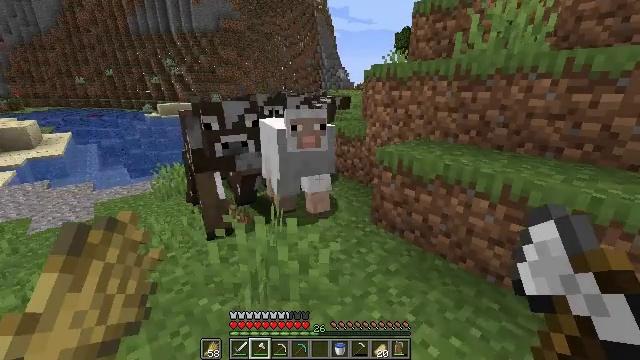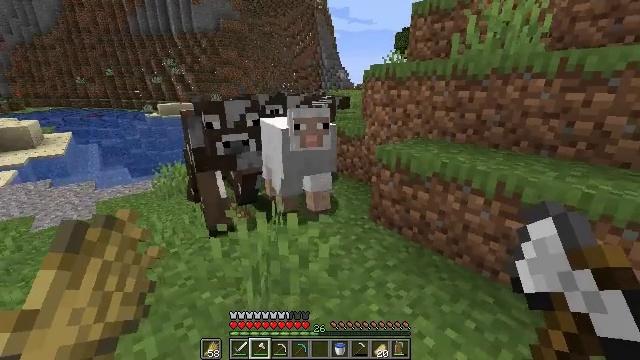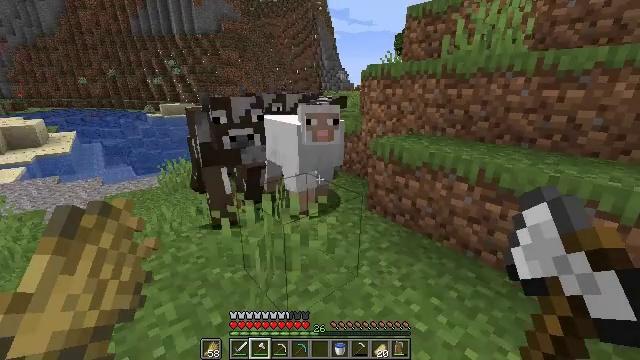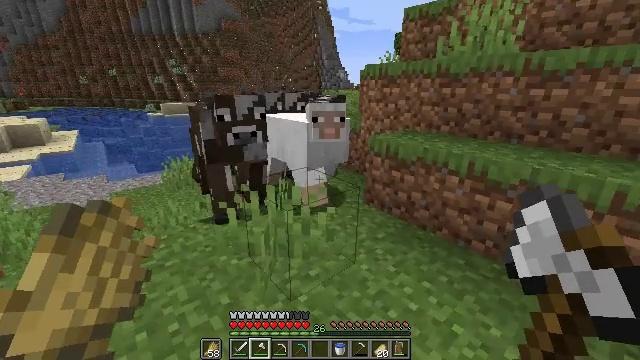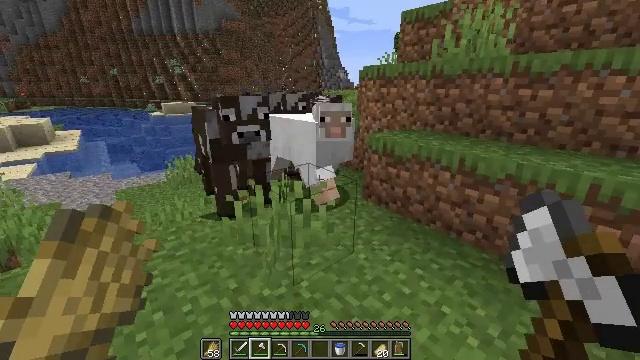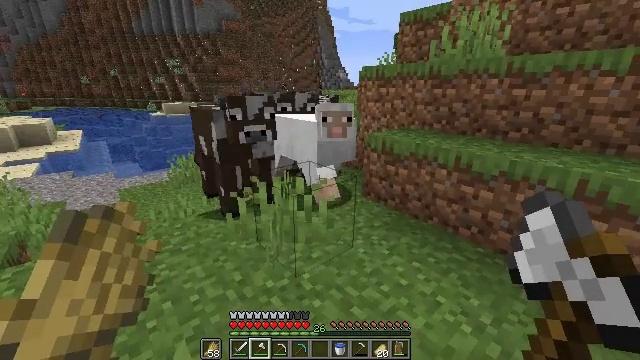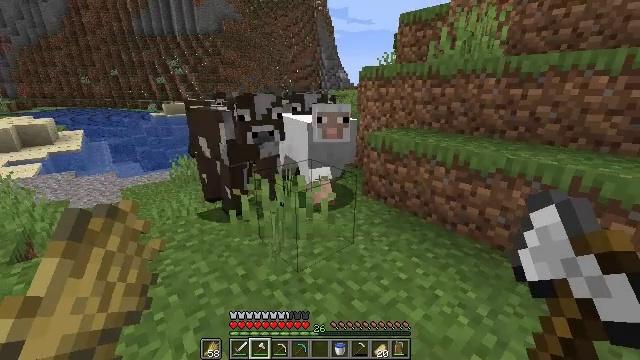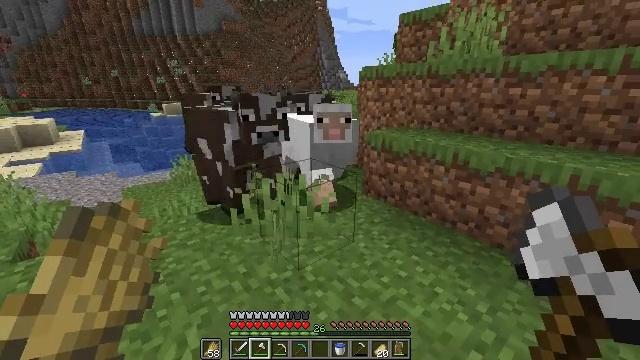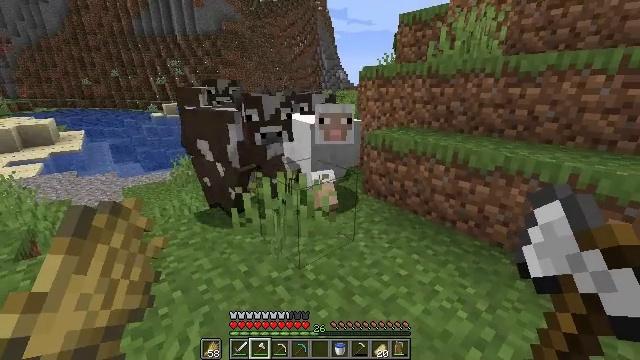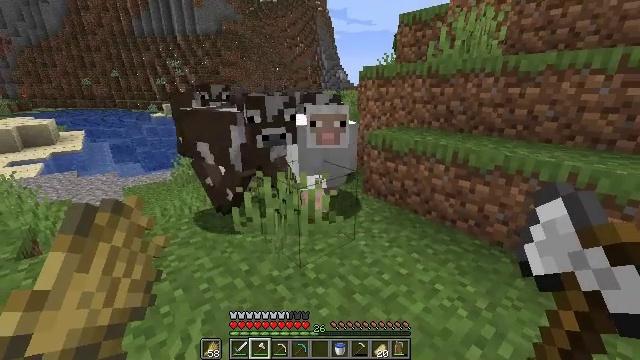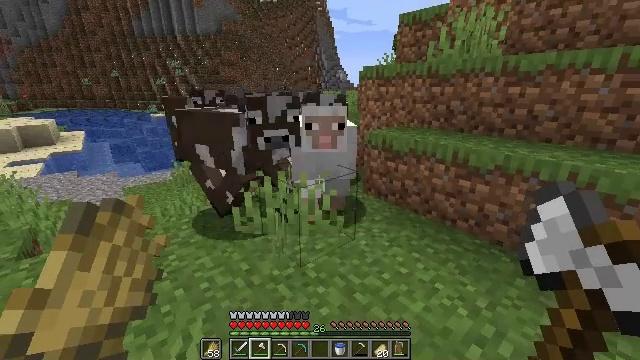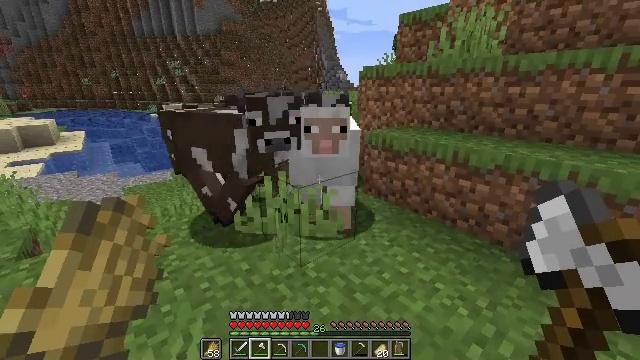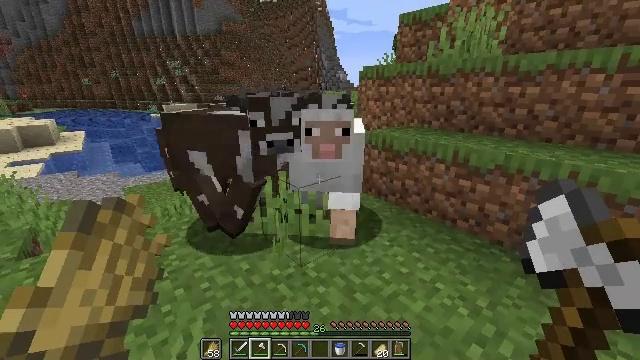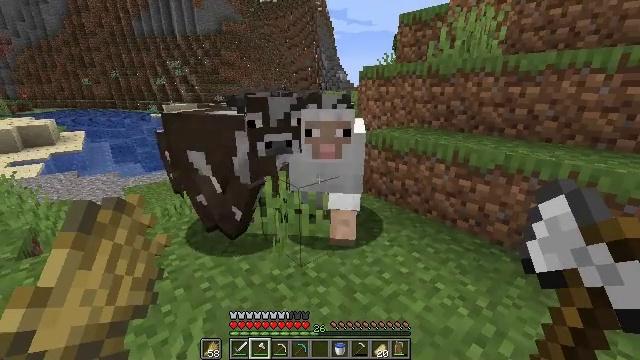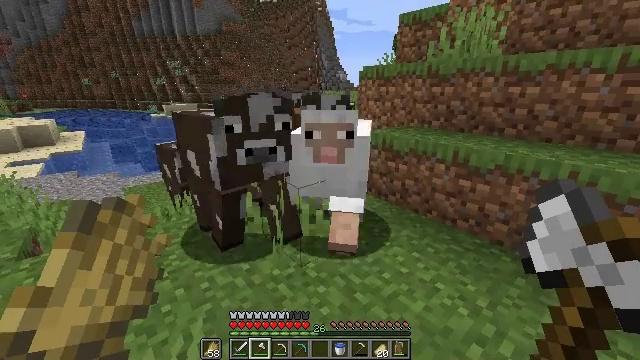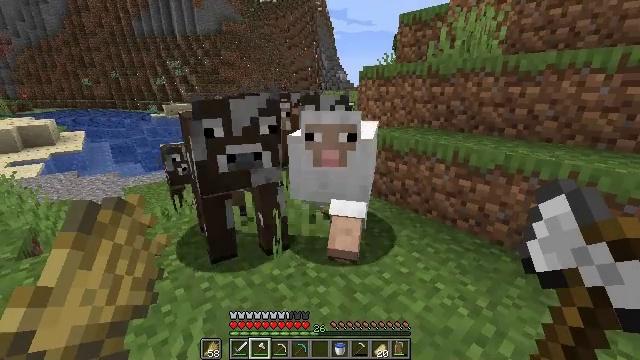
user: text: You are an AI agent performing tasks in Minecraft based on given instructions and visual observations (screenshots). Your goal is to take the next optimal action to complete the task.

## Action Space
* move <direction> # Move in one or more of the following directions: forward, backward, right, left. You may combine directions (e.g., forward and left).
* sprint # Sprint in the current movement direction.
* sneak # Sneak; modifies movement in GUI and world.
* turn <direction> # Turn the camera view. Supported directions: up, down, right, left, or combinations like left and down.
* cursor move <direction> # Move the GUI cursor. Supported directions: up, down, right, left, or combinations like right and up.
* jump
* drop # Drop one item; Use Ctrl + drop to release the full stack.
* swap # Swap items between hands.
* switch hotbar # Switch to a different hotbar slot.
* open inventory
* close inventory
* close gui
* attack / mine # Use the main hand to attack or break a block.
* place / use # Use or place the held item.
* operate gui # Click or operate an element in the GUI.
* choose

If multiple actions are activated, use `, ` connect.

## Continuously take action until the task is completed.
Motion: motion action
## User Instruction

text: Dismantle the birch fence.
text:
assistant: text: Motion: move back
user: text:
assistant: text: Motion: move back
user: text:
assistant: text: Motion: move back
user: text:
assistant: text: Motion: no_op
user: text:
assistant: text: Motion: no_op
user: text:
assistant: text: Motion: no_op
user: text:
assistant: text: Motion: no_op
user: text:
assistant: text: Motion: no_op
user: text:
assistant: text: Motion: no_op
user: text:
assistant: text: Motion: no_op
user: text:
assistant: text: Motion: no_op
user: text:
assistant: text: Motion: no_op
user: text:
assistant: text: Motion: no_op
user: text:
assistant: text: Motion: no_op
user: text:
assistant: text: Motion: no_op
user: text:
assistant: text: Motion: move left
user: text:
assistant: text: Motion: move left
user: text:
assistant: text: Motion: move left
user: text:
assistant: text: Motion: move left
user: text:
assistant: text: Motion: move left
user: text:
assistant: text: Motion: move left
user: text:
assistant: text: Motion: no_op
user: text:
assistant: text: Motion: no_op
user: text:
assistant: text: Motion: no_op
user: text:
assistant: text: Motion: no_op
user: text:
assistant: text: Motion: no_op
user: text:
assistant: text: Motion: no_op
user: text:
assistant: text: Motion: no_op
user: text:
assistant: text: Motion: no_op
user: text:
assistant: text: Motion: no_op